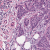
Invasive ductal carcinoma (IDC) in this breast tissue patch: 1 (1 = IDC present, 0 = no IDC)